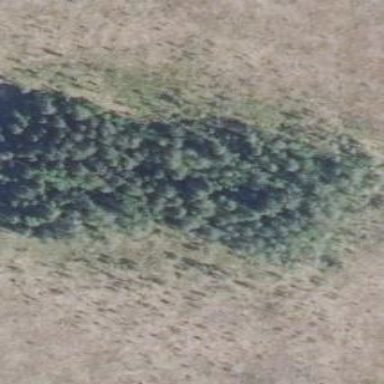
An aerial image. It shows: Woodland consisting mainly of needle-leaved trees.